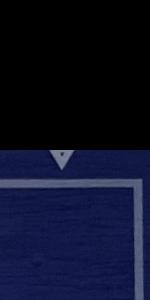
Label: Empty